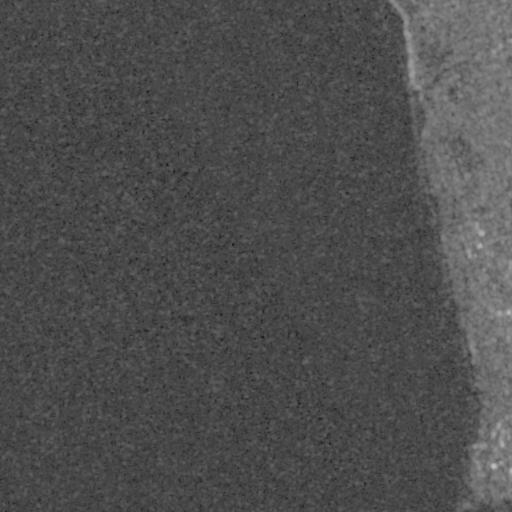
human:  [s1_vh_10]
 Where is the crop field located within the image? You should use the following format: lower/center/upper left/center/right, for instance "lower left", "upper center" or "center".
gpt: The crop field is located in the upper right of the image.
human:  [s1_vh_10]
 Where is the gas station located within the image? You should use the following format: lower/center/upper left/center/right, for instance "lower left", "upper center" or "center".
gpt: The gas station is located in the upper right of the image.
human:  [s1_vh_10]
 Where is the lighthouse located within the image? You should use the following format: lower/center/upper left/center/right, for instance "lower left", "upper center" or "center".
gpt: The lighthouse is located in the lower right of the image.
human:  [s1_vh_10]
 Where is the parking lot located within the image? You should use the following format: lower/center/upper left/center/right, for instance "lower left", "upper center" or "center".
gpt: The parking lot is located in the right of the image.
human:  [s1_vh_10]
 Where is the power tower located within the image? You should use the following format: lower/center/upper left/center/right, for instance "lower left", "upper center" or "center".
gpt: The power tower is located in the upper right of the image.
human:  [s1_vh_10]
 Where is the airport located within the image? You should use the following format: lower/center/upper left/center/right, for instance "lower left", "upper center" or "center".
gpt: There is no airport in the image.

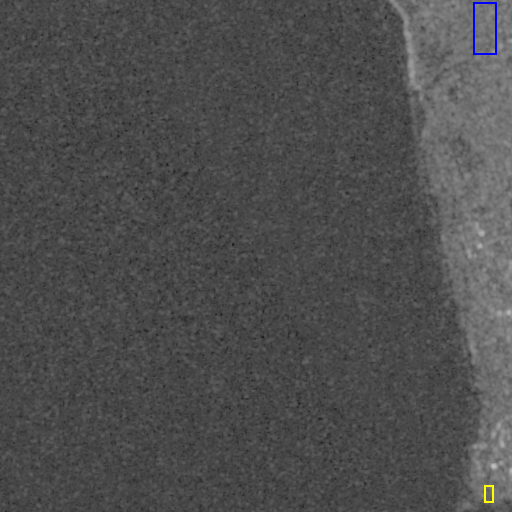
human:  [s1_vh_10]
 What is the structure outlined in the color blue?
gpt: The structure outlined in blue is a crop field.
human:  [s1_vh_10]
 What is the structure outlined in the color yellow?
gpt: The structure outlined in yellow is a parking lot.
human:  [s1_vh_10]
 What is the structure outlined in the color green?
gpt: There is no green outline.